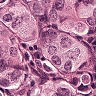
Metastatic tissue present: yes